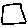
Label: square